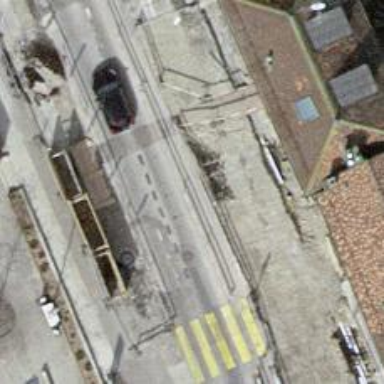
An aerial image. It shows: Uncontrolled crossing on the road.